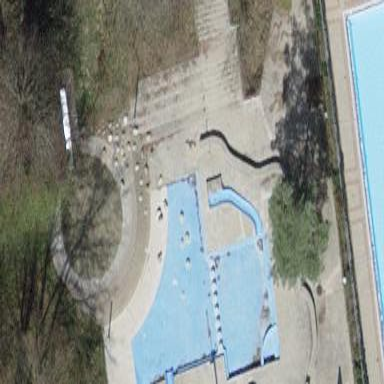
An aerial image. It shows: Swimming pool within leisure land area designed for swimming activities.